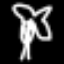
Label: palm tree